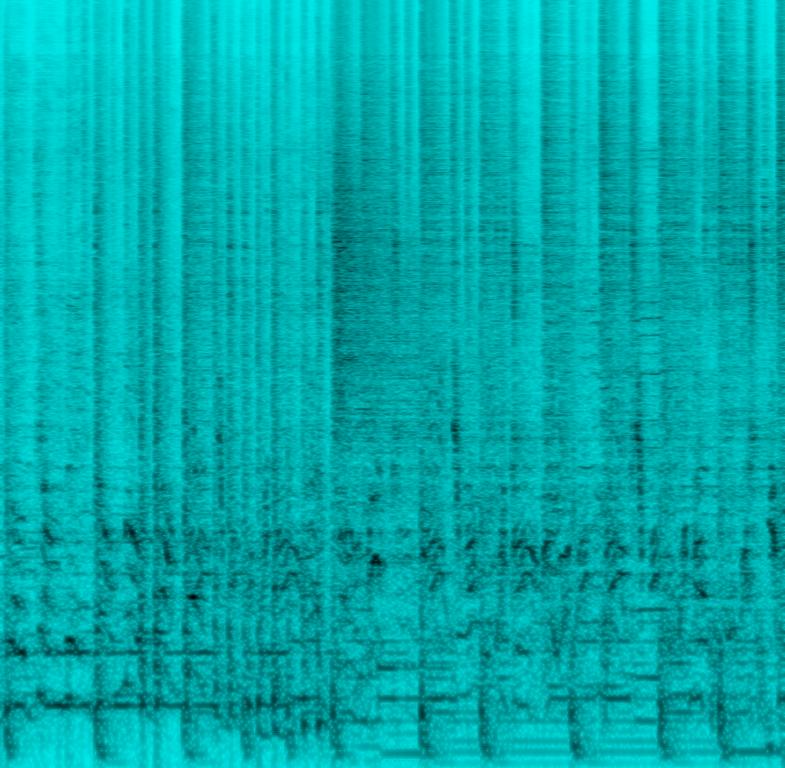
This is a live performance of an alternative R&B music piece. There is a female vocalist singing in a seductive manner in the lead. Later on, a male vocalist starts rapping. There is a groovy bass line in the background. The DJ is scratching the turntable. The rhythmic background is provided by an R&B acoustic drum beat. The atmosphere is sensual and the sound is urban. Sounds of the crowd cheering can be heard in the recording.